Question: I want to crop Red part from following image, Is there any simple method available in android that can crop following image.

I have found many SO questions but all are suggesting to used following code:
'''
Bitmap croppedBitmap = Bitmap.createBitmap(bitmapOriginal, 100, 100,100, 100);
'''
This code work well if width & height are around 2MP resolution, but if that cropped part is more than 3MP resolution than application got crashed with OOM error.
Is there any way that handle image more than 3MP during cropping?
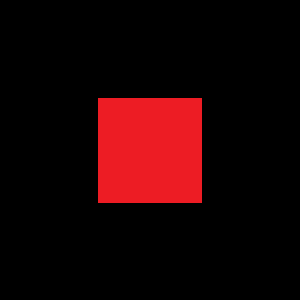
Answer: You can used following code that can solve your problem.
'''
Matrix matrix = new Matrix();
matrix.postScale(0.5f, 0.5f);
Bitmap croppedBitmap = Bitmap.createBitmap(bitmapOriginal, 100, 100,100, 100, matrix, true);
'''
Above method do postScalling of image before cropping, so you can get best result with cropped image without getting OOM error.
For more detail you can refer <URL>